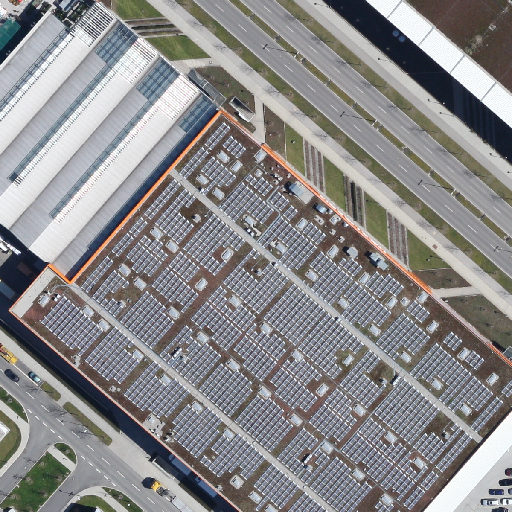
Referring expression: building along the road